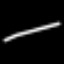
Label: line